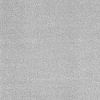
Atmospheric dust classification: dusty